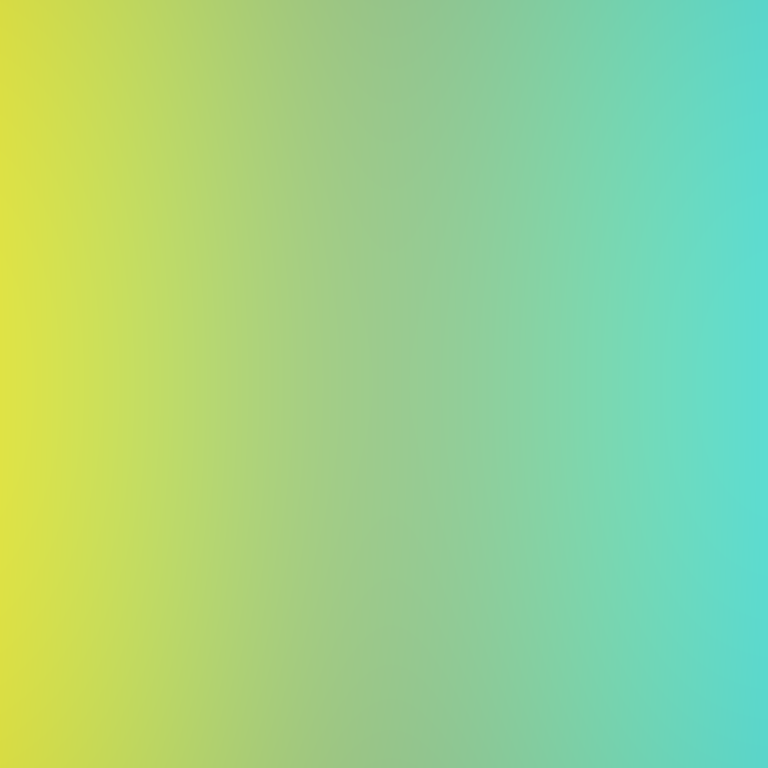
Abstract light effect, smooth gradient from yellow to cyan, calm atmosphere, soft glow, no room, no furniture, no objects.